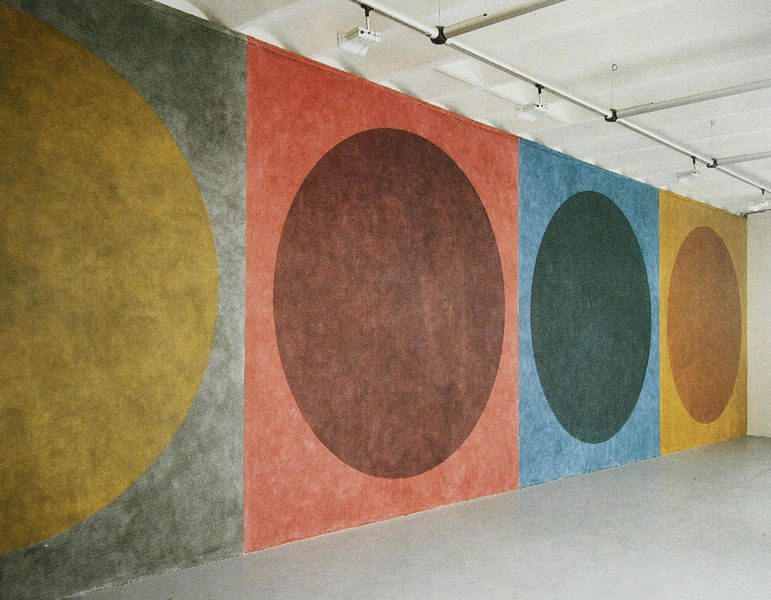
Titel: Installation Galerie Roger Pailhas, Marseille - Two-part combination of four colors on four colors
Künstler: Sol Lewitt
Schlagwörter: blau, dunkel, weiß, gelb, grün, ocker, braun, bunt, grau, hell, lampe, licht, raum, zeichnung, rot, malerei, muster, wand, boden, gold, decke, kontrast, kreis, rund, fußboden, abstrakt, farben, fläche, einfach, halle, vier, gestänge, eckig, geld, groß, grafisch, kreise, kunst, quadrate, putz, meliert, leicht, fresko, museum, sol, gün, geometrie, lewitt, quadrat, viereck, installation, austellung, gleich, on kawara, schwammig, simple